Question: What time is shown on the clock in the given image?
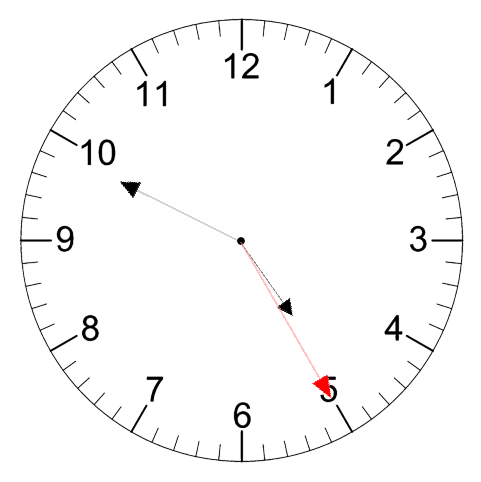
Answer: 04:49:25